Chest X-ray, AP view. Patient: 61 years old, sex M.
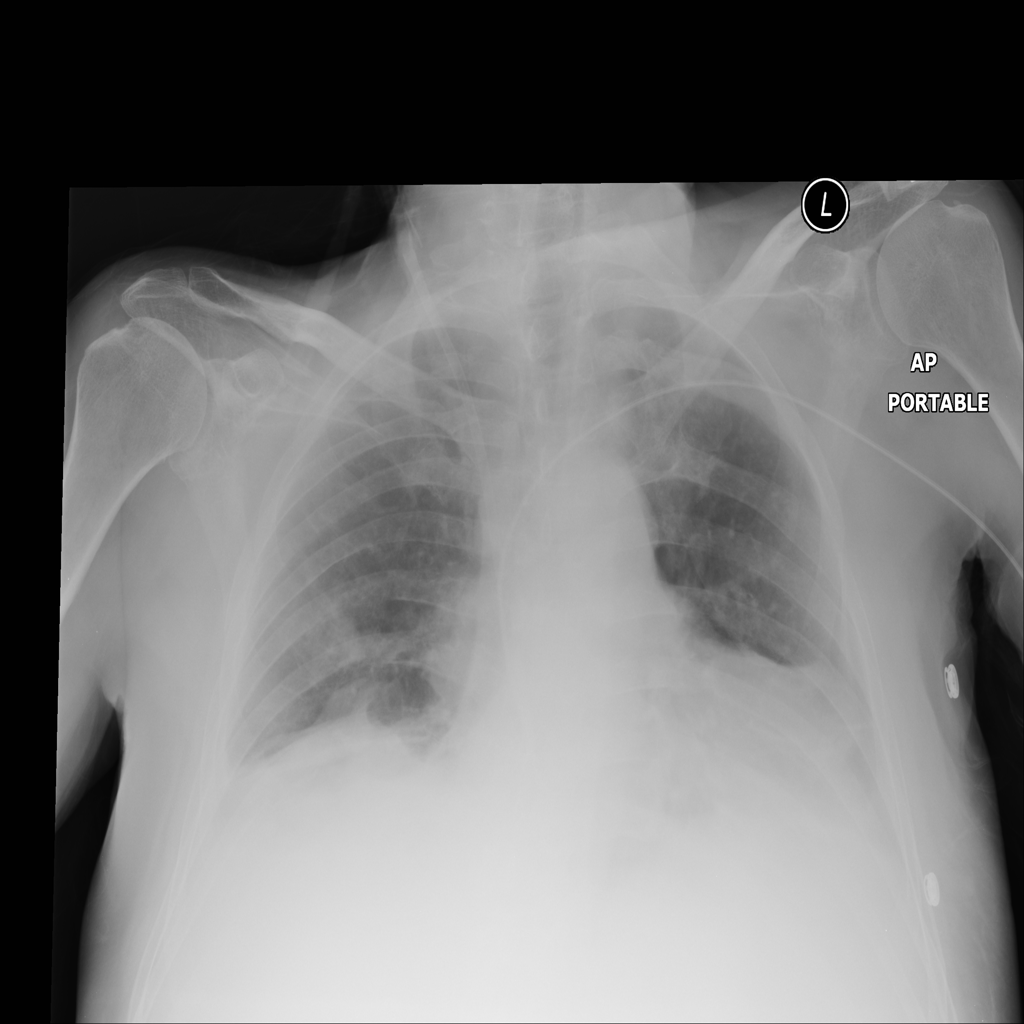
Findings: No Finding